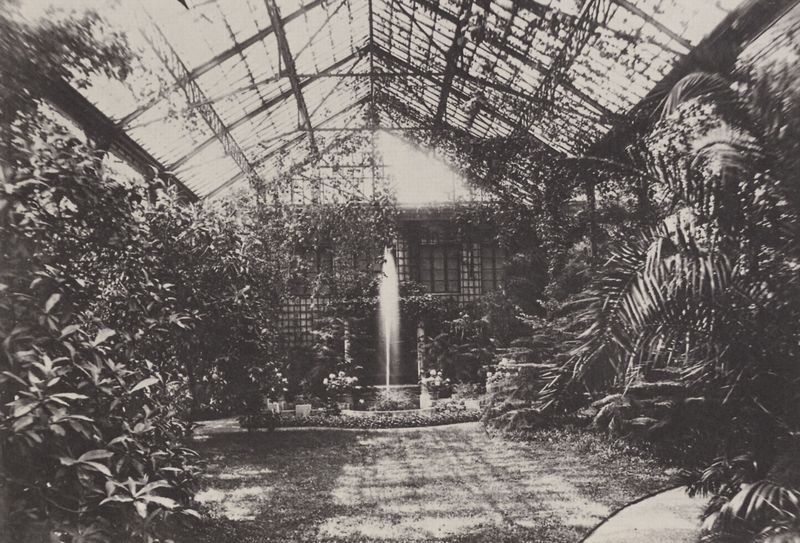
Titel: München, Residenz - Wintergarten König Maximilians II.
Künstler: Joseph Albert
Standort: München
Institution: Staatliche Verwaltung der Schlösser
Schlagwörter: baum, blätter, dunkel, laub, schatten, wasser, weiß, bäume, grün, blumen, fenster, glas, grau, hell, licht, schwarz, blüten, dach, gras, rasen, weg, wiese, alt, erde, sonne, sträucher, boden, pflanze, pflanzen, brunnen, bassin, garten, ranken, springbrunnen, blumentopf, giebel, sepia, luft, palme, foto, fotografie, blumentöpfe, münchen, schwarz-weiss, photo, sonnenschein, gewächshaus, historismus, palmen, fontäne, wasserstrahl, botanischer garten, glasdach, orangerie, stahl, streben, botanik, brunne, wintergarten, blätte, glashaus, wachsen, bewuchs, pfalnzen, satteldach, spitzdach, dachkonstruktion, stahlkonstruktion, glass, gals, palmenhaus, ludwig ii., treibhaus, garte, wsser, luken, palmenwedel, pflnzen, galshaus, fontätne